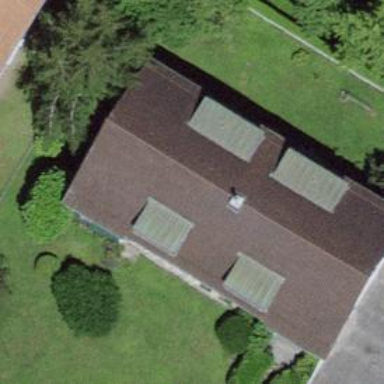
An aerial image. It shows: Residential building with gabled roof.